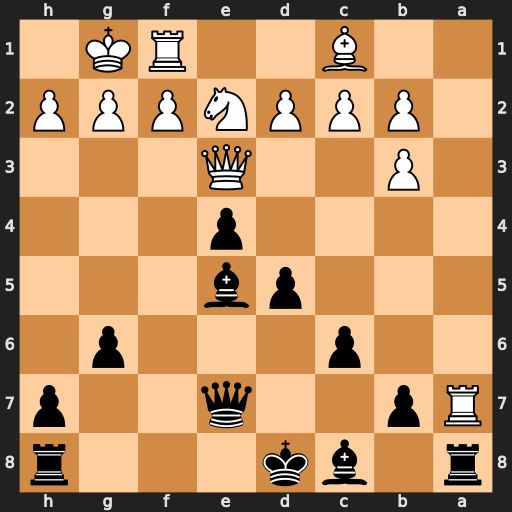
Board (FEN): r1bk3r/Rp2q2p/2p3p1/3pb3/4p3/1P2Q3/1PPPNPPP/2B2RK1
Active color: b
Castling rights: -
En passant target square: -
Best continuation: d4 Nxd4 Rxa7